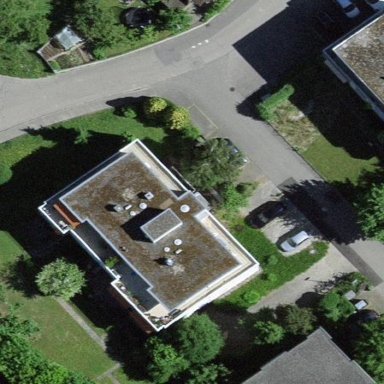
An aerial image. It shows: Residential building.